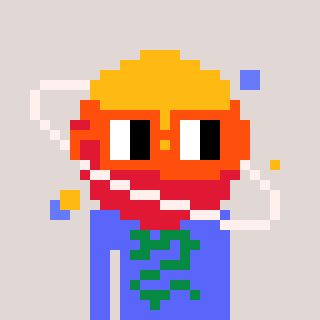
a pixel art character with square orange glasses, a saturn-shaped head and a purple-colored body on a warm background